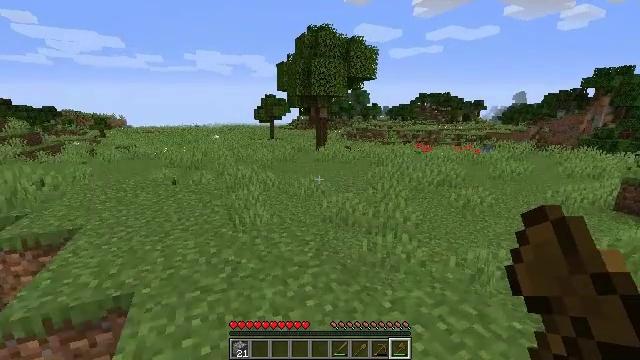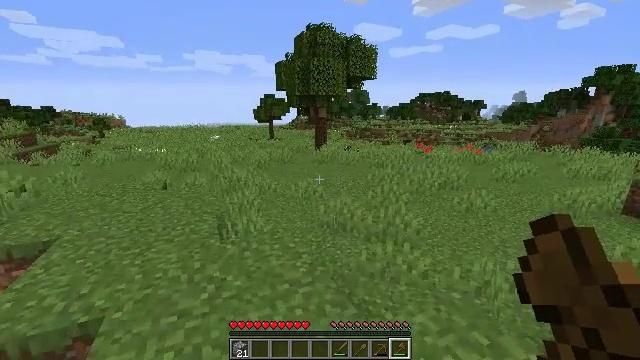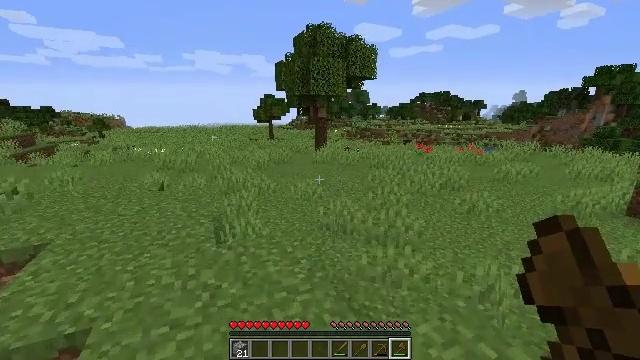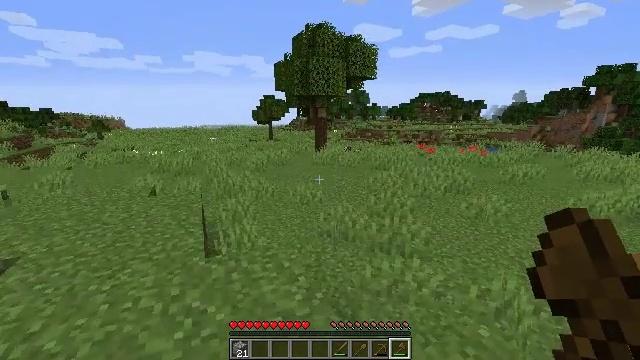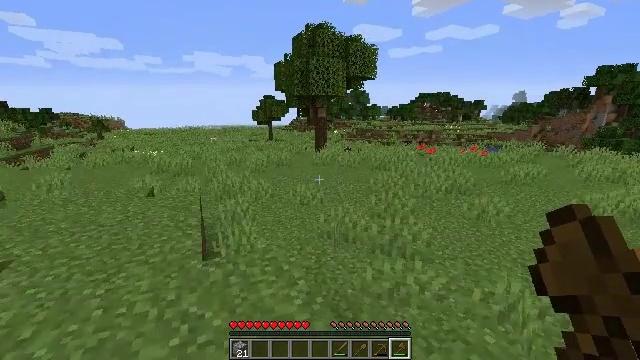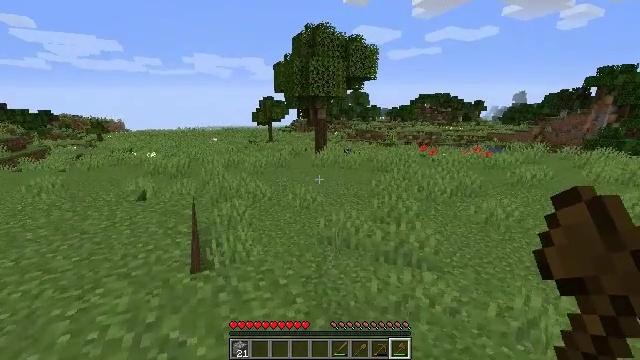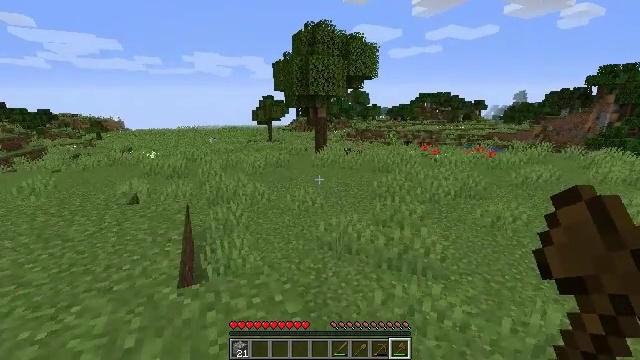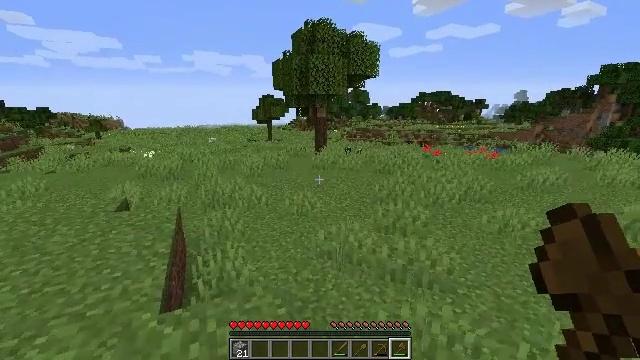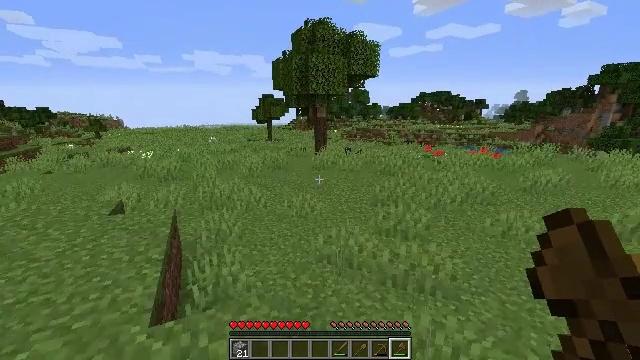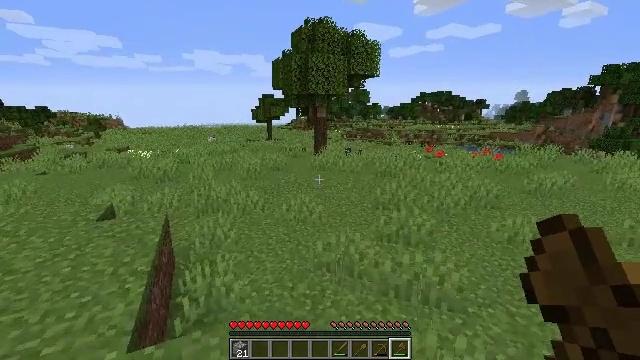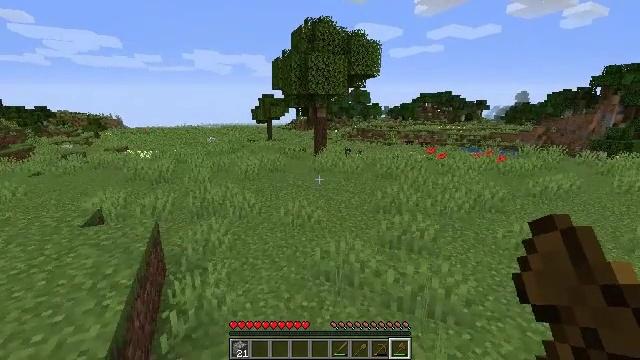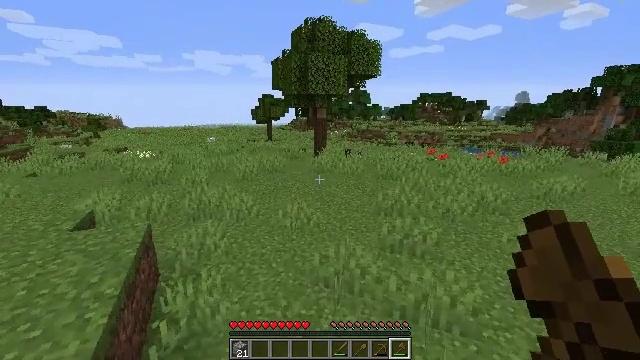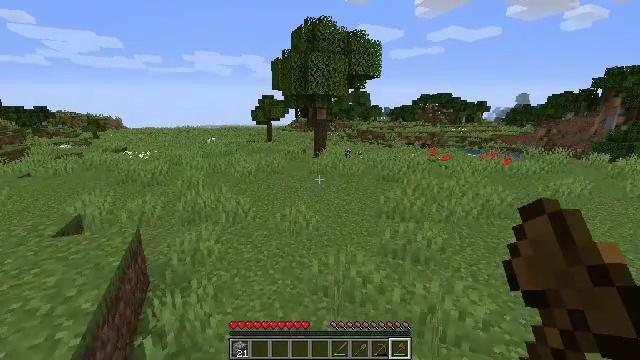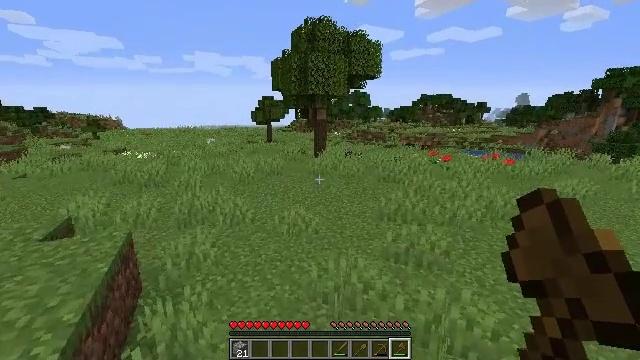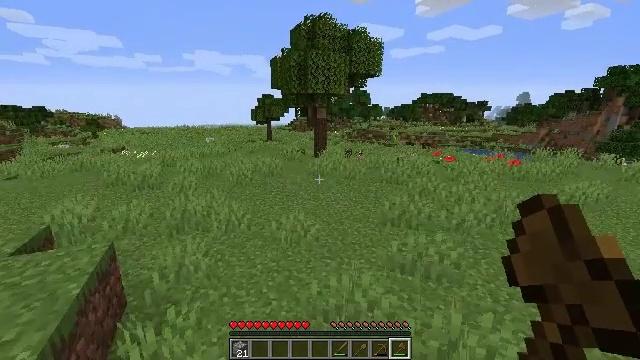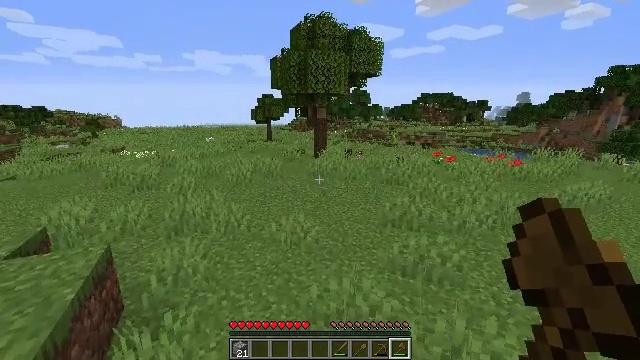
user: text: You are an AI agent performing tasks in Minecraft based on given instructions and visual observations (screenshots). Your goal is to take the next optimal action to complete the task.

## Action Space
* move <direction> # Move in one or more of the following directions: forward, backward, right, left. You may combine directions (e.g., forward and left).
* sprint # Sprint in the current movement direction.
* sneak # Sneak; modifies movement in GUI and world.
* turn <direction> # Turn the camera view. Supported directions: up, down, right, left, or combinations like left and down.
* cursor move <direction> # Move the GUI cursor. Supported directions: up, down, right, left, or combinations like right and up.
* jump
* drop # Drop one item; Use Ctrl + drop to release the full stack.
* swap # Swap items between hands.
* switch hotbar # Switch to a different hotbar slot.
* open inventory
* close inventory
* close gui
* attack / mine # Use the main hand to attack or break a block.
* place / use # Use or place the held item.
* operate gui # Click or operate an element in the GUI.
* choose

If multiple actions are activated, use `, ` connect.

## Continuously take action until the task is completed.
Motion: motion action
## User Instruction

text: Break the tree to get oak logs.
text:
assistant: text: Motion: move forward
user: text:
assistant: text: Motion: move forward
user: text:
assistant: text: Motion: move forward
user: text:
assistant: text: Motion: move forward
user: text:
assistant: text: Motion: move forward
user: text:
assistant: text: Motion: move forward
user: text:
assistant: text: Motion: move forward
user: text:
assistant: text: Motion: move forward
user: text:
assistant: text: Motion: move forward
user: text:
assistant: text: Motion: move forward
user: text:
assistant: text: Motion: move forward
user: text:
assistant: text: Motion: move forward
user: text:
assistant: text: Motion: move forward
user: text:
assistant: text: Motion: move forward
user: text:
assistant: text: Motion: move forward
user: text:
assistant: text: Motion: move forward
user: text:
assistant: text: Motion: move forward
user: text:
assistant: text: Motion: move forward
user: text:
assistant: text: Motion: move forward
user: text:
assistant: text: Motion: move forward
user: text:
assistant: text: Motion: move forward
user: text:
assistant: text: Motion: move forward
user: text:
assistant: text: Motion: move forward
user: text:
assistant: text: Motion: move forward
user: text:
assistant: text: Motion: move forward
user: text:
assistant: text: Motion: move forward
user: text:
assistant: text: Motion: move forward
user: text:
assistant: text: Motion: move forward
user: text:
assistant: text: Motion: move forward
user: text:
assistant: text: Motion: move forward